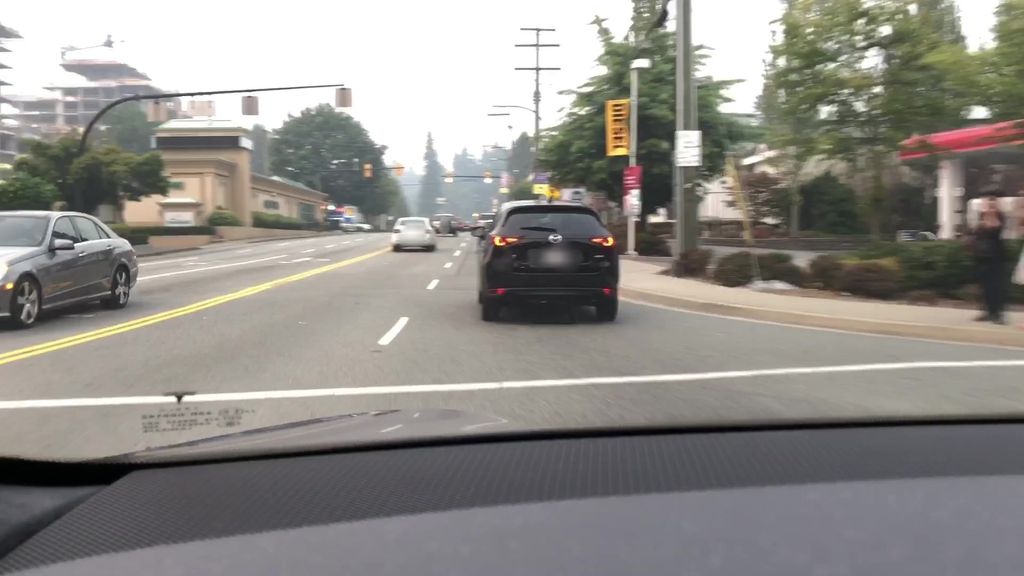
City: vancouver